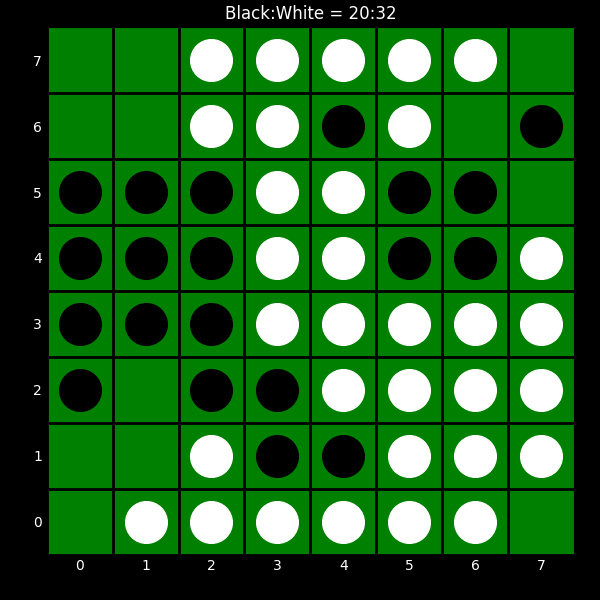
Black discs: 20
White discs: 32